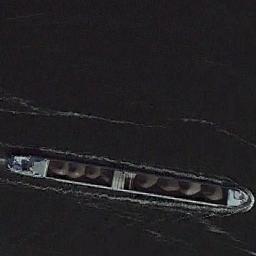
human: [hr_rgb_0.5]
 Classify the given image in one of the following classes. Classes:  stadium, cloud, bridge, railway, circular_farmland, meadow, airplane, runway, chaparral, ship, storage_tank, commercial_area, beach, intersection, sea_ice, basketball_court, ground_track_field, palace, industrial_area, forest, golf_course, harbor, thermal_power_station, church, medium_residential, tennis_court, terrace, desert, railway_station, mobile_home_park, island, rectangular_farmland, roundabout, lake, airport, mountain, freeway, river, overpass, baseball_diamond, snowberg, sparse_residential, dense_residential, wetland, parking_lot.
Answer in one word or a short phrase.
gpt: ship